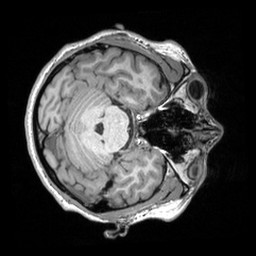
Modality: T1w
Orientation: axial
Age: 23
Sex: female
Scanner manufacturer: siemens
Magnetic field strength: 3 T
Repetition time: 2.53 s
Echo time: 0.00298 s